Question: I am trying to create a constraint via code:
'''
constraintImageCharacterTop = NSLayoutConstraint (item: image,
attribute: NSLayoutAttribute.Top,
relatedBy: NSLayoutRelation.Equal,
toItem: self.view,
attribute: NSLayoutAttribute.Top,
multiplier: 1,
constant: viewTop)
self.view.addConstraint(constraintImageCharacterTop)
'''
However, I am not sure which is the right 'NSLayoutAttribute' for this constraint. 'image' should have a top space to the main Superview 'self.view'.
This is how I think it works, but I am not sure if I am correct:

Should I use 'NSLayoutAttribute.Top' or 'NSLayoutAttribute.TopMargin' for image A?
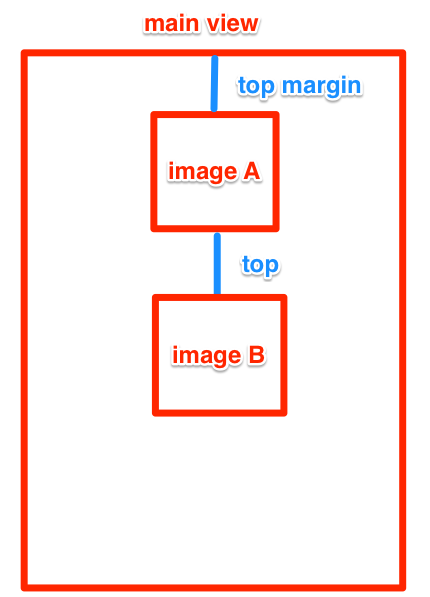
Answer: I usually don't use constraint to margin, it is a personal preference, either to constraint to the edge of the view or to constrain to its margin (8px). Let's say your Image A has a top of 8px, you could create a top constraint with a constant of 8, or a top margin constraint with a constant of 0, you will get the same result.